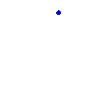
Particle: pion